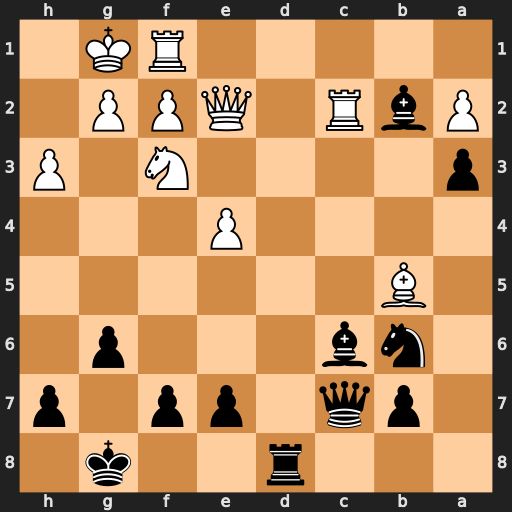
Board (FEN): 3r2k1/1pq1pp1p/1nb3p1/1B6/4P3/p4N1P/PbR1QPP1/5RK1
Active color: b
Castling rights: -
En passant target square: -
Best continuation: Bxb5 Rxc7 Bxe2